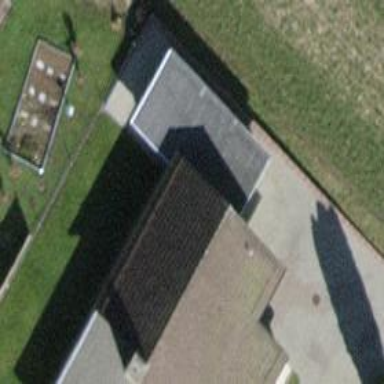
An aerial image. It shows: Garage building.